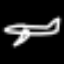
Label: airplane